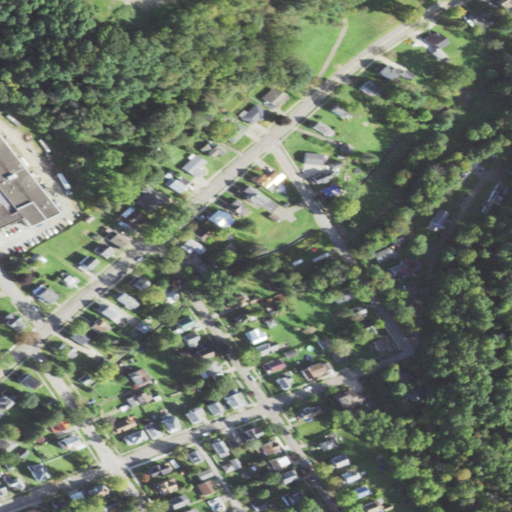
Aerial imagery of valley in Pennsylvania named Indian Hollow containing low intensity development, mixed forest, open development, medium intensity development, deciduous forest, pasture, and high intensity development